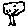
Label: tree